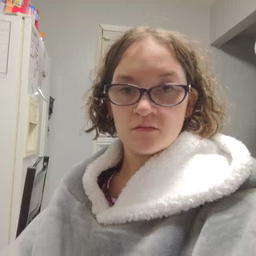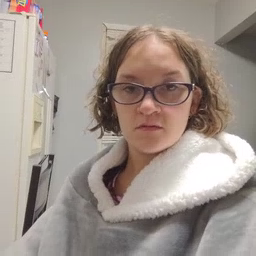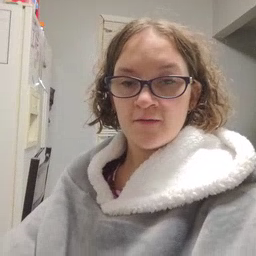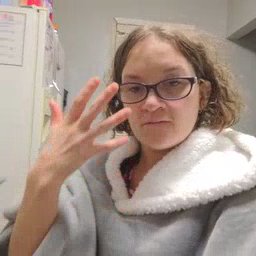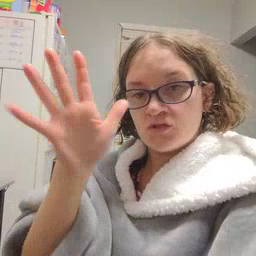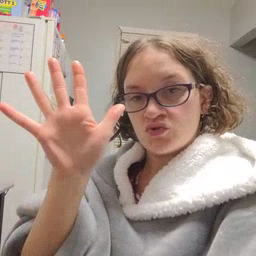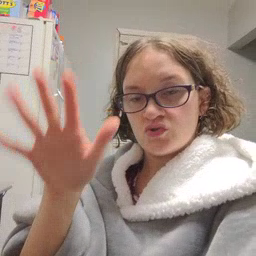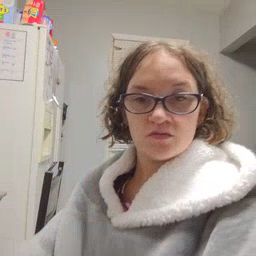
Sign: finish